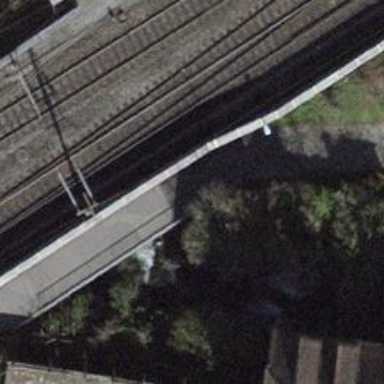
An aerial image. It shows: Bridge for cycleway.